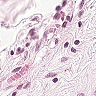
Metastatic tissue present: no